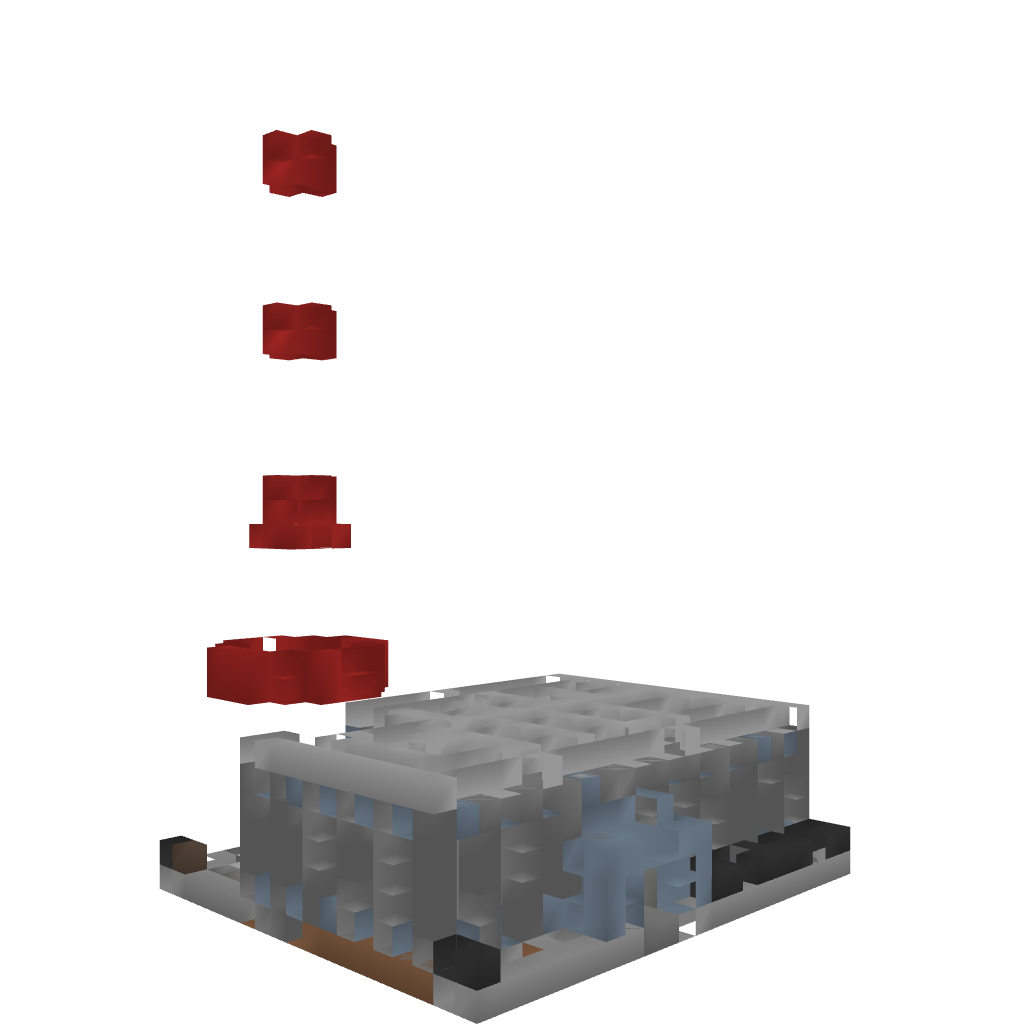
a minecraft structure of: Medium Factory